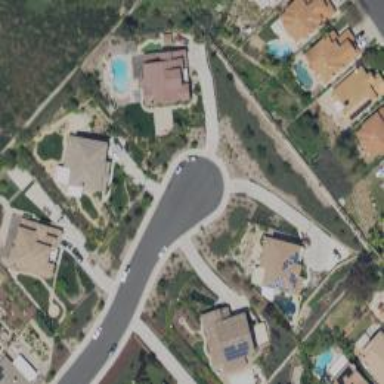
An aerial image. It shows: Turning circle on the road.